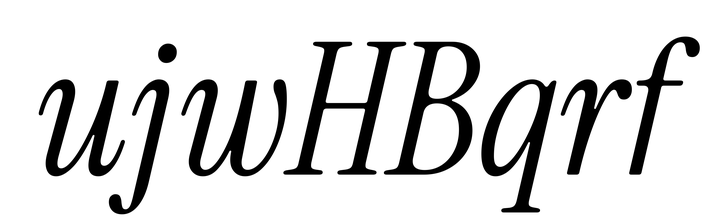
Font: InstrumentSerif-Italic